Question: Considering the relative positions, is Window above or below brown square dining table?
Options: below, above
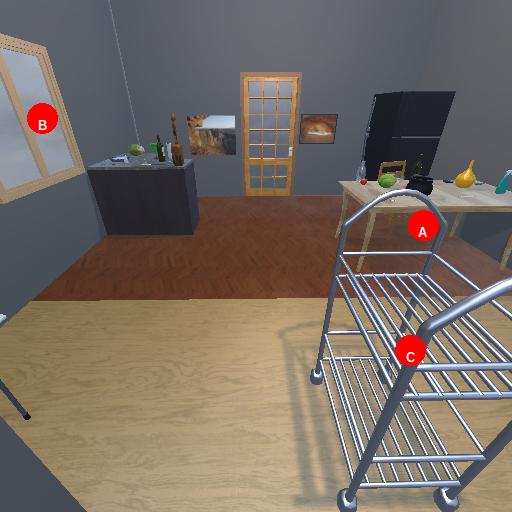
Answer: below